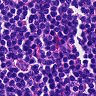
Metastatic tissue present: no